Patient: sex M, age 64
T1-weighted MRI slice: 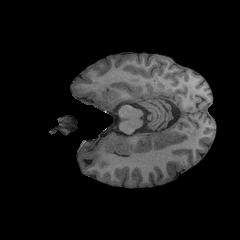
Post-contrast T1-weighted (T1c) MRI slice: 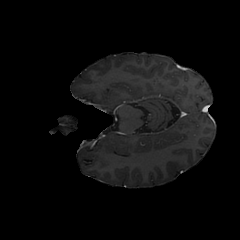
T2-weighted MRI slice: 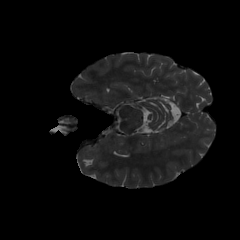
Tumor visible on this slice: no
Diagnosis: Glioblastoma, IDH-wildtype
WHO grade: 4